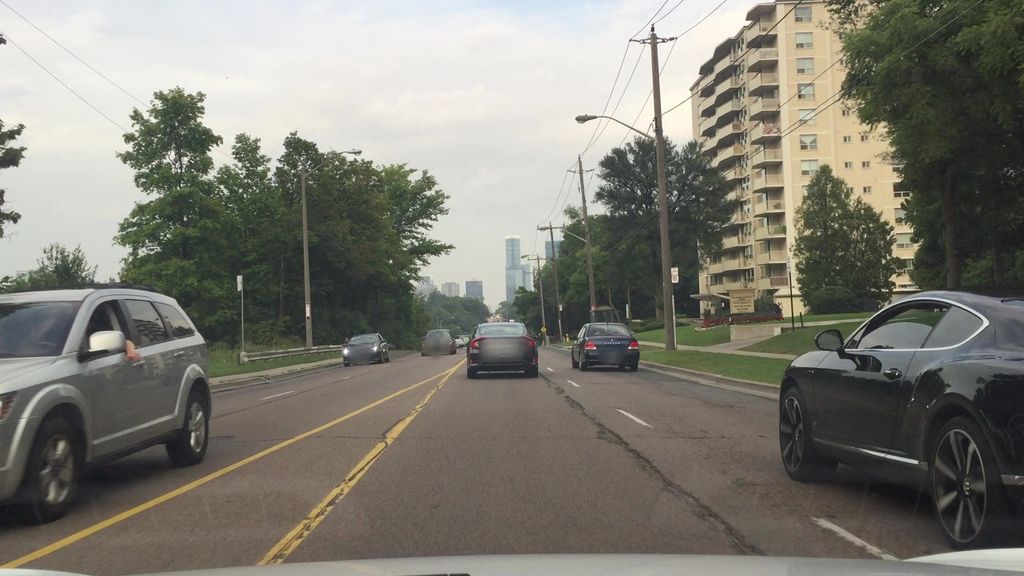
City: toronto